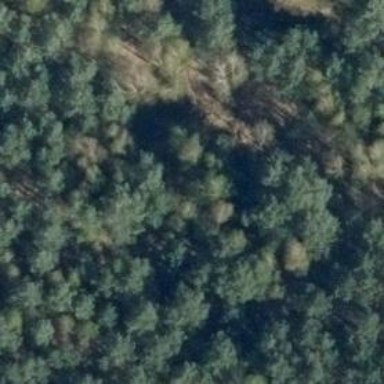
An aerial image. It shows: Shelter that serves as hunting stand.